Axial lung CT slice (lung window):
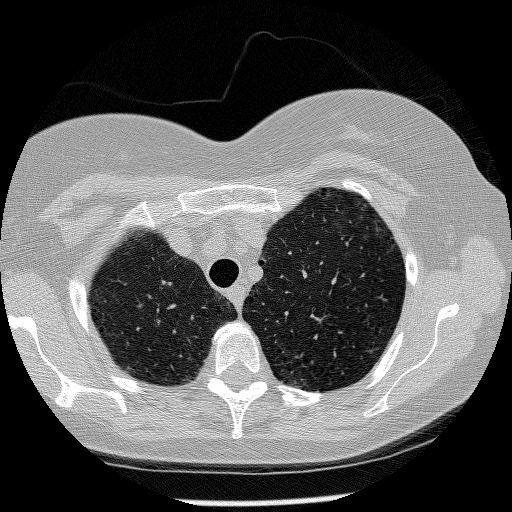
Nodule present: no